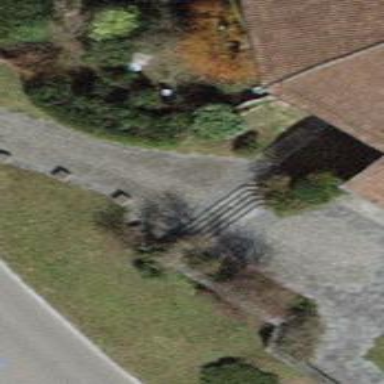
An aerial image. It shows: Steps with sett surface.